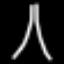
Label: The Eiffel Tower